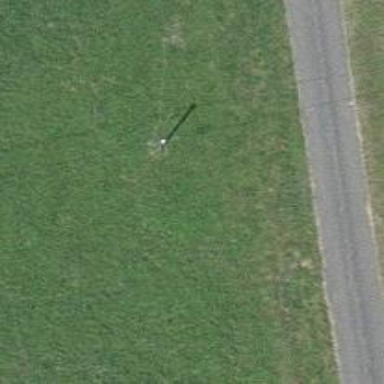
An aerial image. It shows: Minor power line.